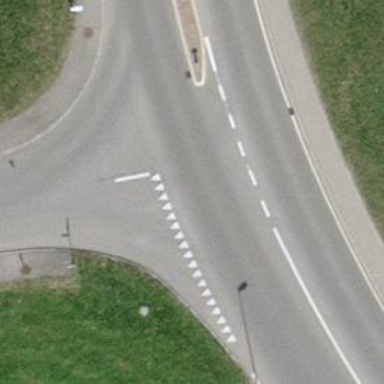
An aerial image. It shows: Secondary road with asphalt surface and sidewalks on both sides.